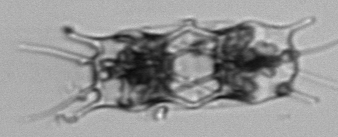
Label: Odontella